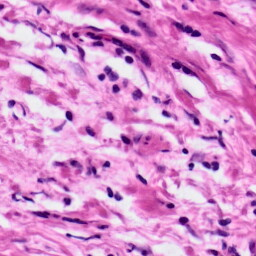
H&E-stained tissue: Ovarian